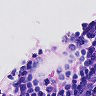
Metastatic tissue present: no